Field crop: maize
Growth stage: 2
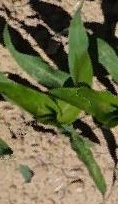
Species: maize